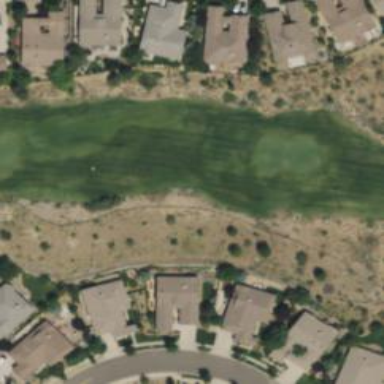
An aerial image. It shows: Rough grassy area used for golf.